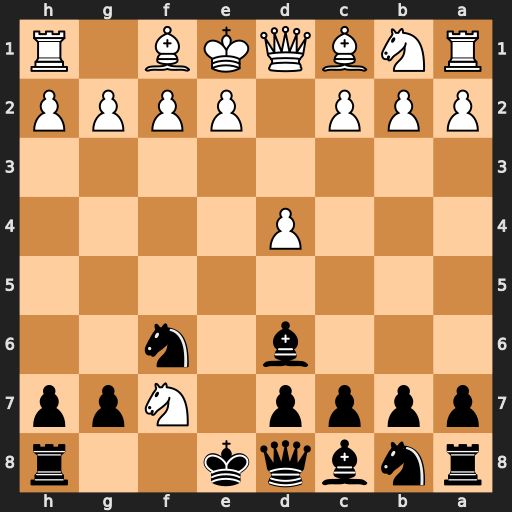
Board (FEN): rnbqk2r/pppp1Npp/3b1n2/8/3P4/8/PPP1PPPP/RNBQKB1R
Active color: b
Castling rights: KQkq
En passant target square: -
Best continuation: Kxf7